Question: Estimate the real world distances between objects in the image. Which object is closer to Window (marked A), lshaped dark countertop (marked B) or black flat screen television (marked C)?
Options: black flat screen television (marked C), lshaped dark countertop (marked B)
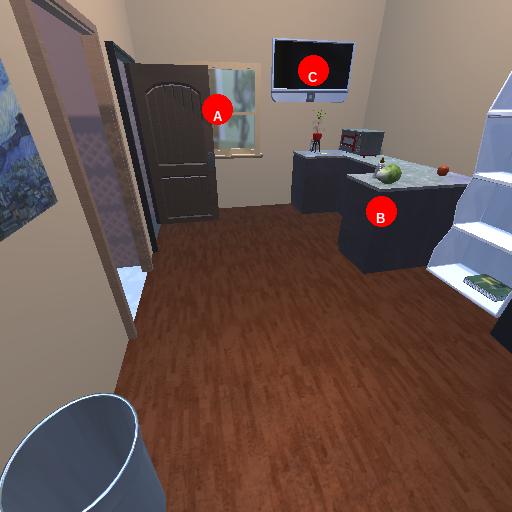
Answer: black flat screen television (marked C)